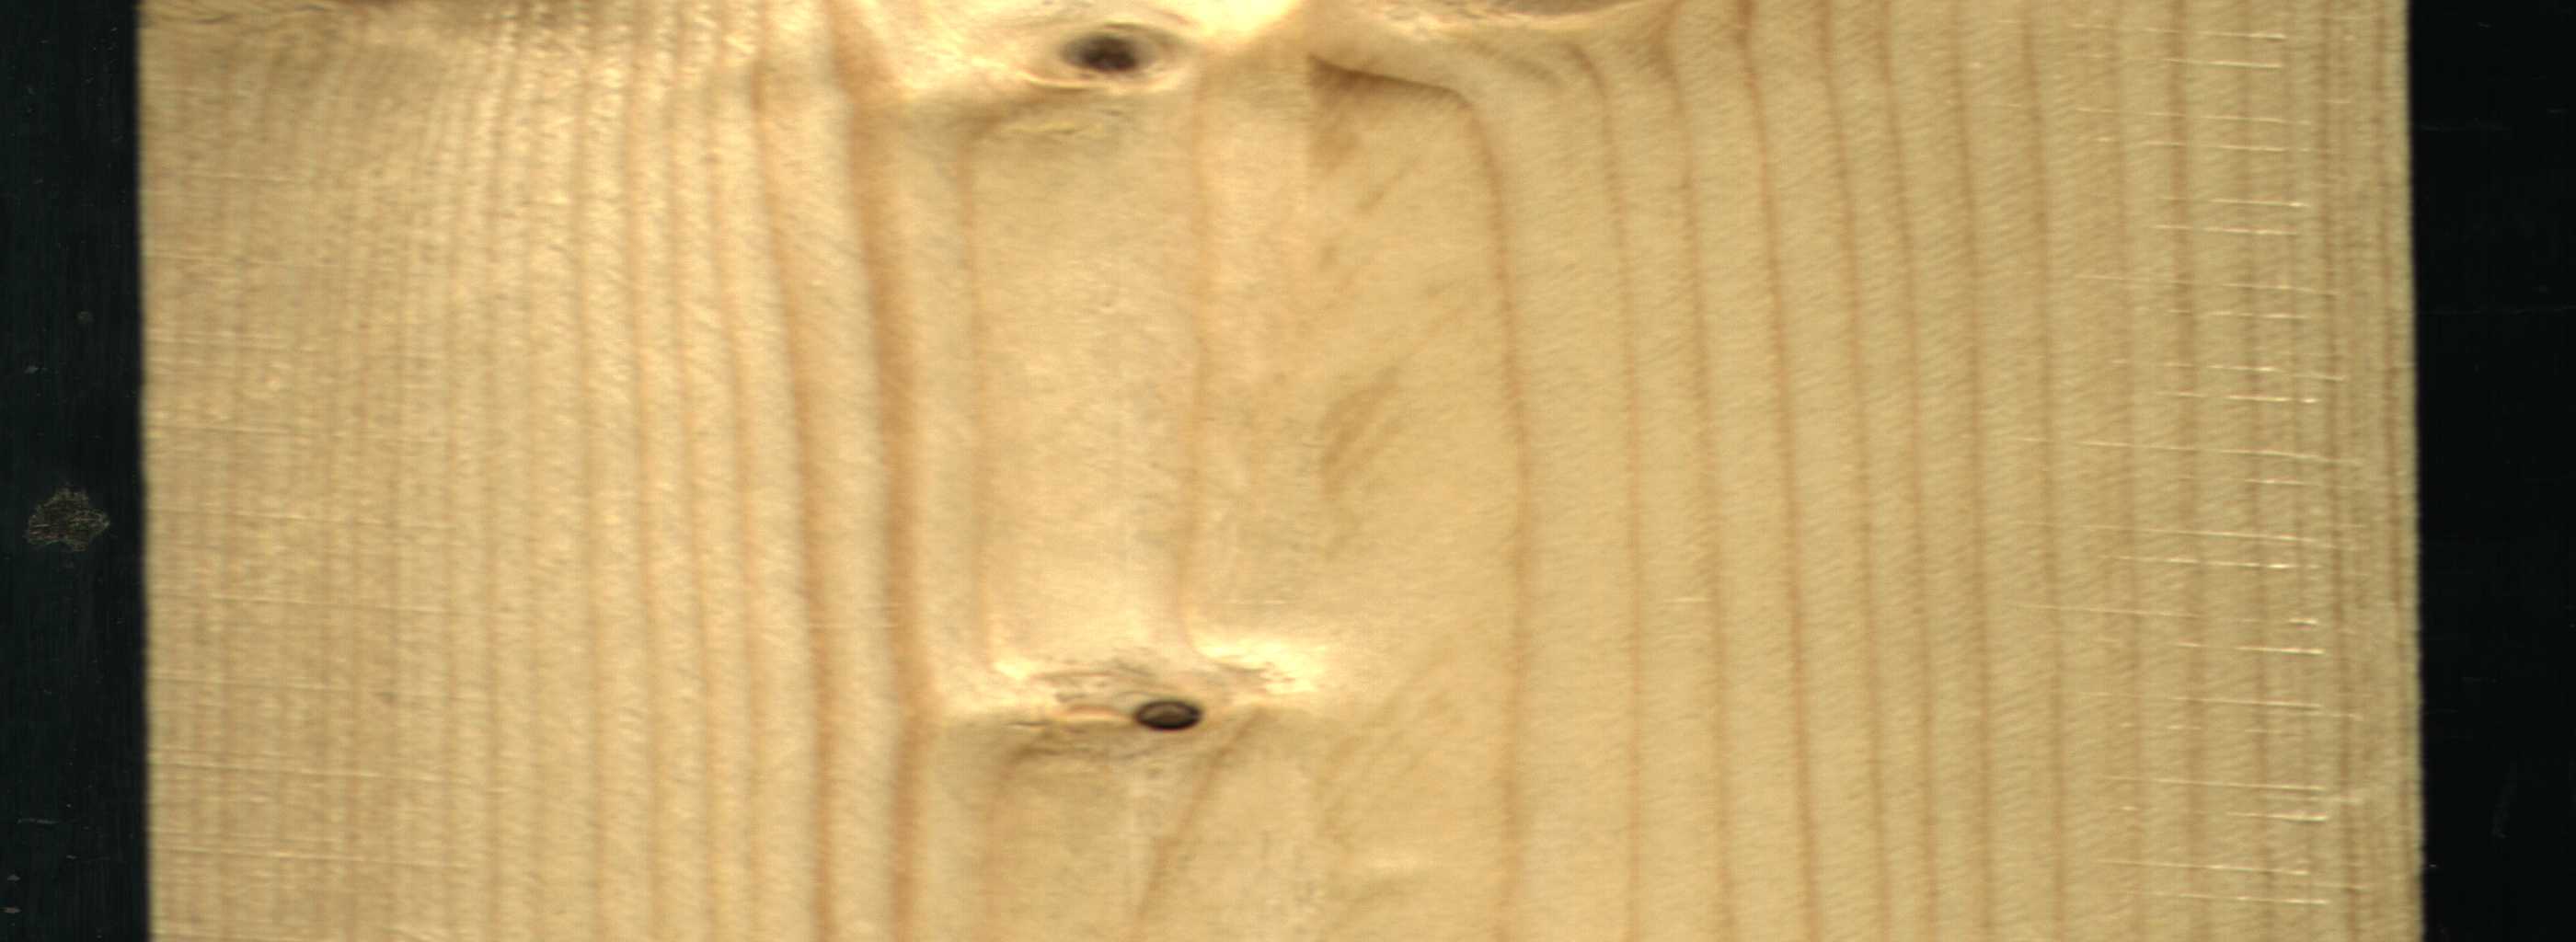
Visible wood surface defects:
Dead_Knot
Live_Knot